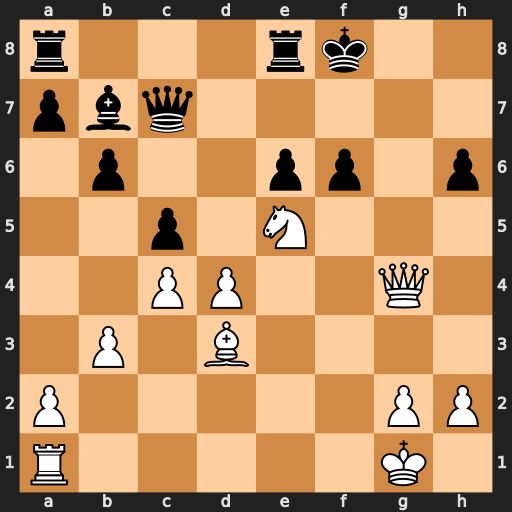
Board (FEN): r3rk2/pbq5/1p2pp1p/2p1N3/2PP2Q1/1P1B4/P5PP/R5K1
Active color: w
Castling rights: -
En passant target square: -
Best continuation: Rf1 Qg7 Rxf6+ Qxf6 Nd7+